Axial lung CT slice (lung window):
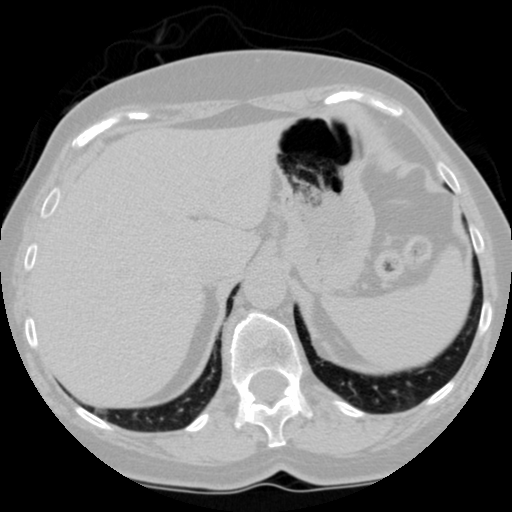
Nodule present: no